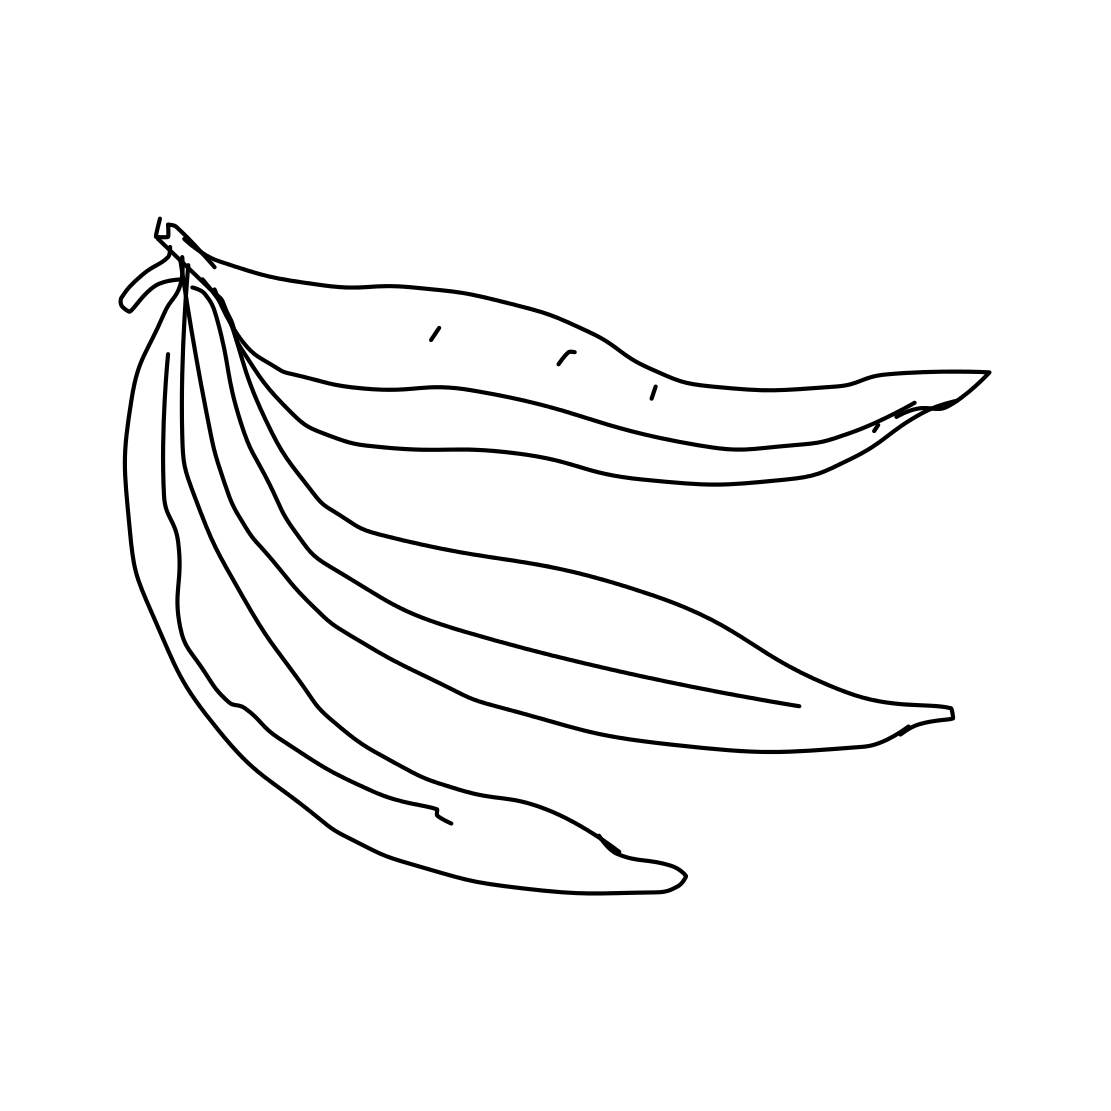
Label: banana